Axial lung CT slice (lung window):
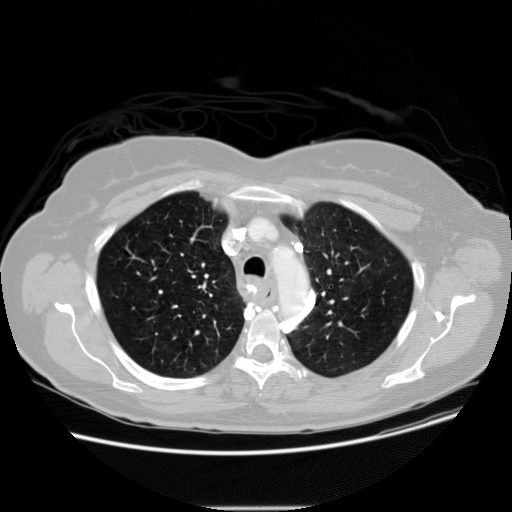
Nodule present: no